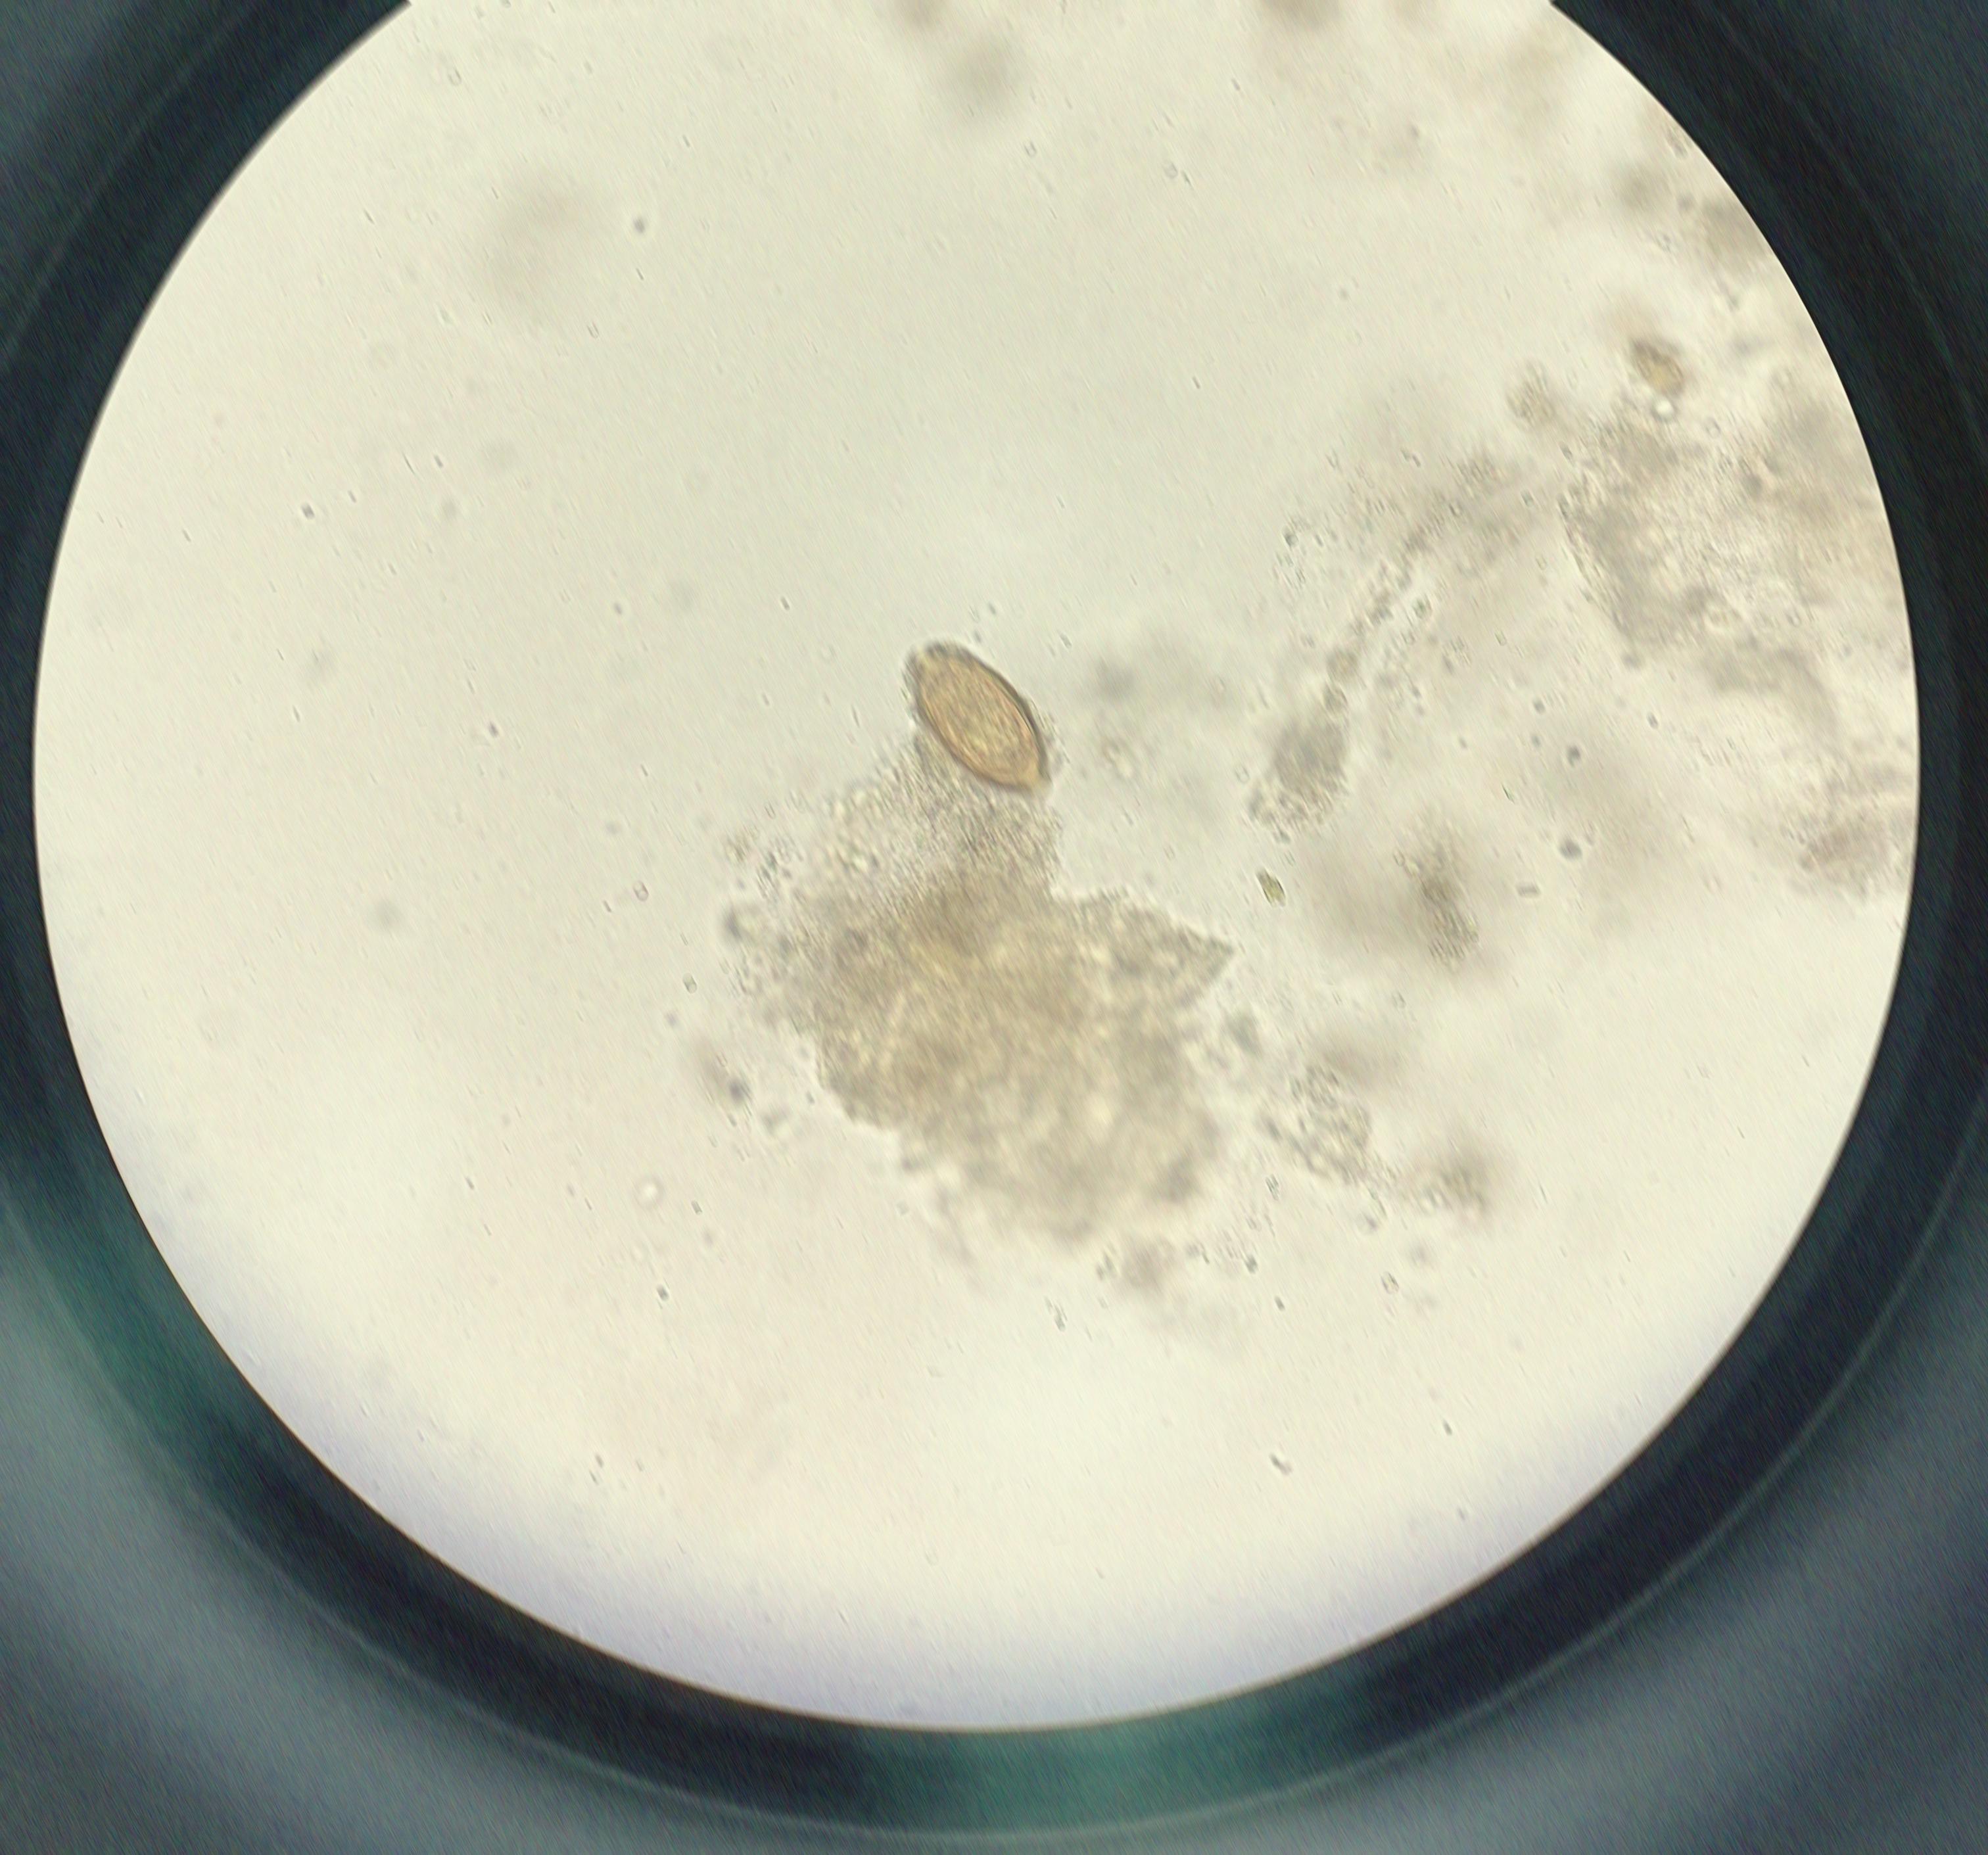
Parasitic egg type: Trichuris trichiura